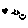
Label: smiley face